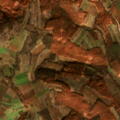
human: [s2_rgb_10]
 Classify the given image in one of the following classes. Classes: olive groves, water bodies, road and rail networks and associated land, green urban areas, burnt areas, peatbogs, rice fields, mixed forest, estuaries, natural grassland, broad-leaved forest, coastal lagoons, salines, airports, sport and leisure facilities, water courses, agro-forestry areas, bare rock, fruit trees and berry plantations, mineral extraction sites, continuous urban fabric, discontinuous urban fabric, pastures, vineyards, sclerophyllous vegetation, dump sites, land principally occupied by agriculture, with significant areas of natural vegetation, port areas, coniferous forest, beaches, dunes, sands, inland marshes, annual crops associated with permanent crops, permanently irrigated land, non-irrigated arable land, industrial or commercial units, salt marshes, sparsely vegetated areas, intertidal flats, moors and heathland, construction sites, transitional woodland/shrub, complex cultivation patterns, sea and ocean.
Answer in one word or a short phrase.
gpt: complex cultivation patterns, land principally occupied by agriculture, with significant areas of natural vegetation, broad-leaved forest